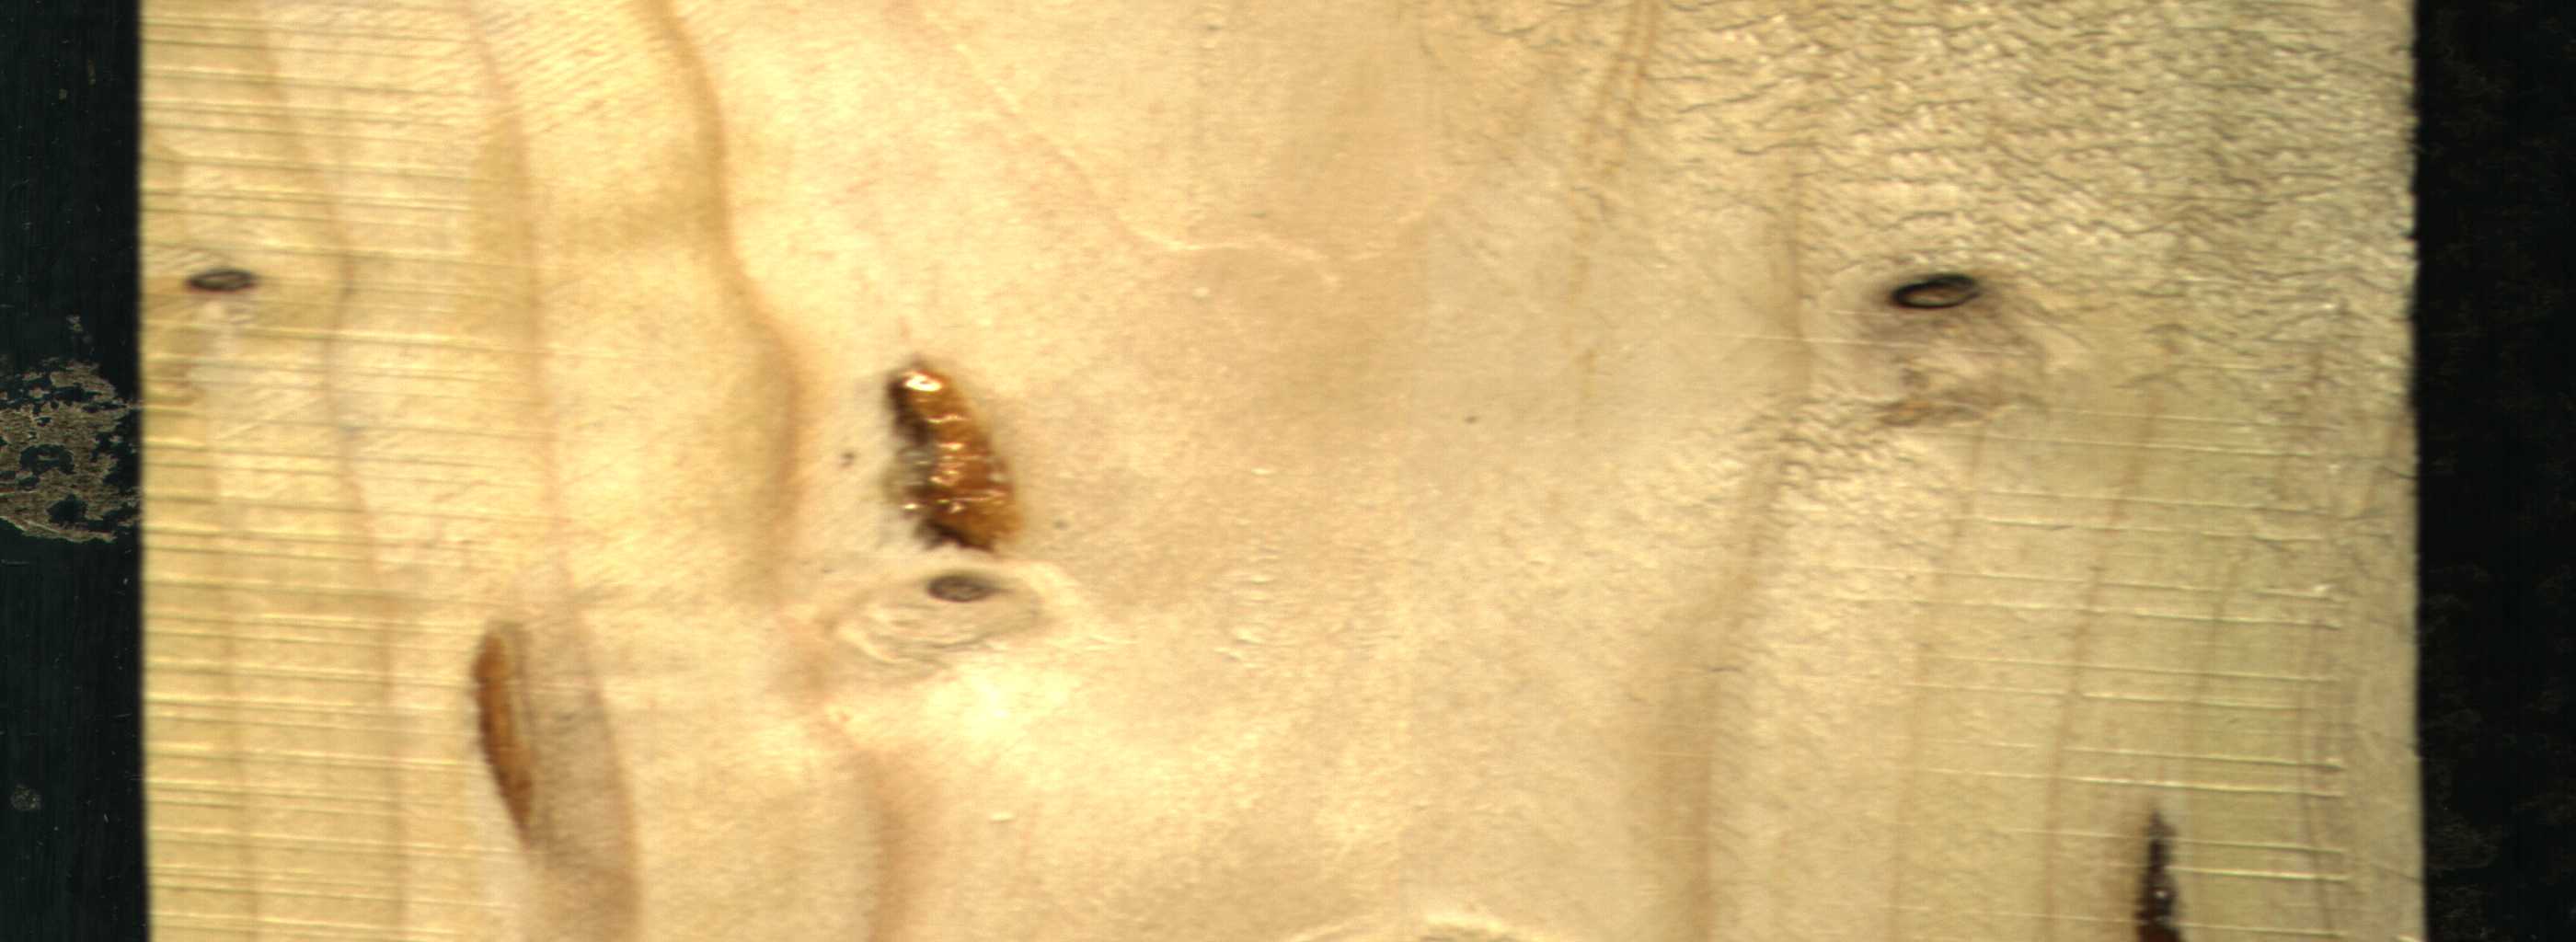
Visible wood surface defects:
resin
resin
resin
Dead_Knot
Live_Knot
Live_Knot
Live_Knot